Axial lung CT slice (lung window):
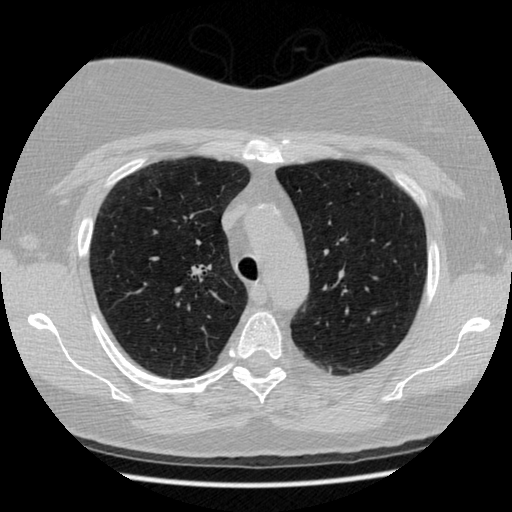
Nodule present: no